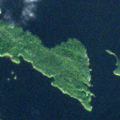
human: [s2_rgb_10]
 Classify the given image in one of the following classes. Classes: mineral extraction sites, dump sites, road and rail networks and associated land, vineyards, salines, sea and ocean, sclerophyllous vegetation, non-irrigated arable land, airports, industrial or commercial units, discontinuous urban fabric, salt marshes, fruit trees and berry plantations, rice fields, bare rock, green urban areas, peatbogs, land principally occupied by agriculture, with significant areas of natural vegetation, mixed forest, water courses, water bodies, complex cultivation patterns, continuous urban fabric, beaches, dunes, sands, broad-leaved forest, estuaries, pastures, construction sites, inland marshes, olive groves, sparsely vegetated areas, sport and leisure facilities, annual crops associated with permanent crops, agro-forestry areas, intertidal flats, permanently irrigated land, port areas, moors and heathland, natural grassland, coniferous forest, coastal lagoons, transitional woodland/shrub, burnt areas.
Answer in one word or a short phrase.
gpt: coniferous forest, mixed forest, water bodies